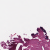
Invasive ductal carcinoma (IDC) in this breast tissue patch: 0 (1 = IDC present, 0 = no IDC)